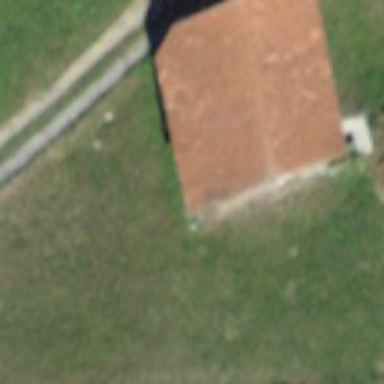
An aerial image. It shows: Barn.